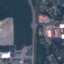
Label: Highway